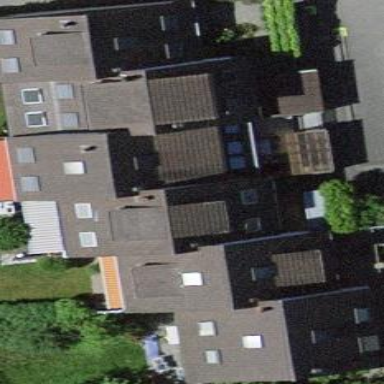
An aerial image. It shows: Terrace building.